Question: Today morning I build and run my xcode project. When simulator launched I saw this:

The screen is , I see only are .
Did anybody faced with same problem? The issue happens in , also in .
I tried to Clean project, switched to , , the same problem.
Also, this happens with my other iOS projects.
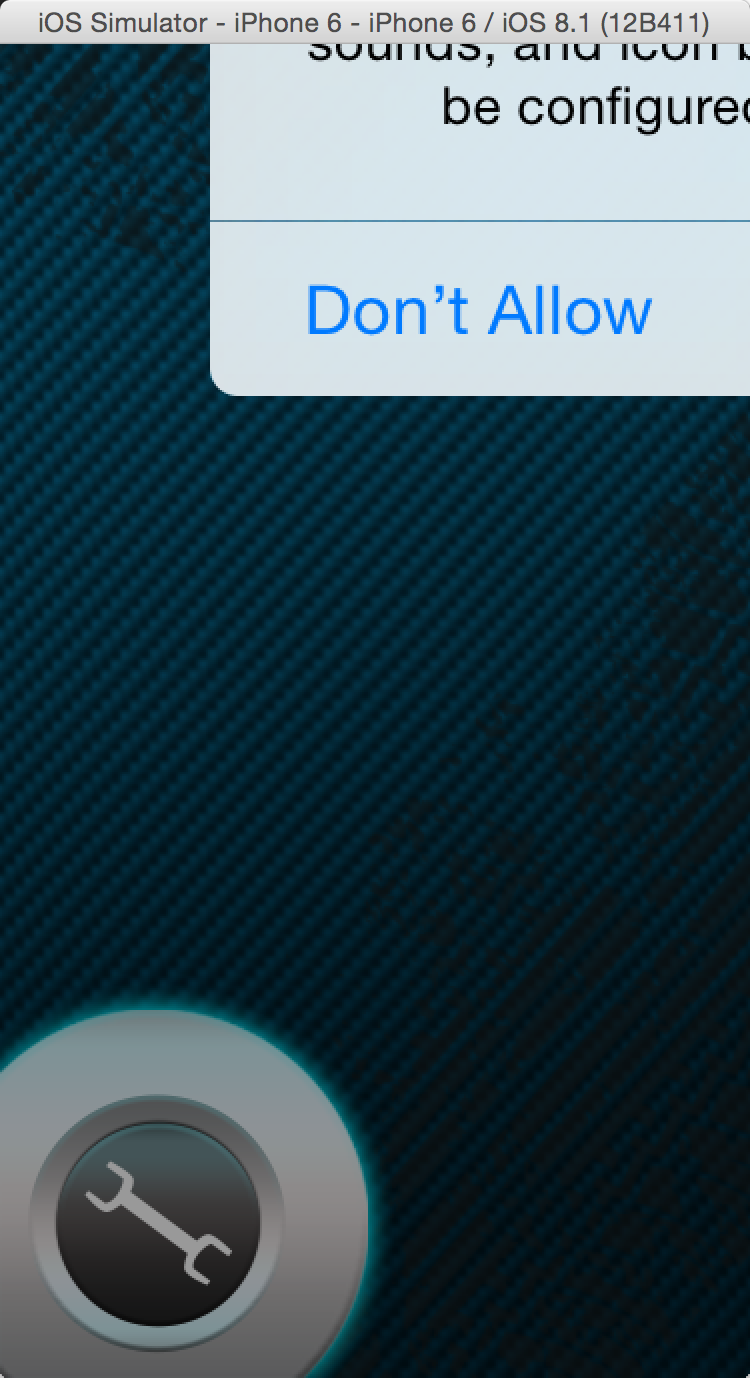
Answer: I why this bug appears at and not at :)
Because at work external display (), but at home (DELL, non-retina off course)
If you want this bug not to appear, just connect your macbook to external non-retina monitor. Then you may work fine, run simulator in macbook retina display, also in external monitor display, while Apple hard works to fix this bug in OS X.
Here is the video proof: <URL>